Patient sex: M
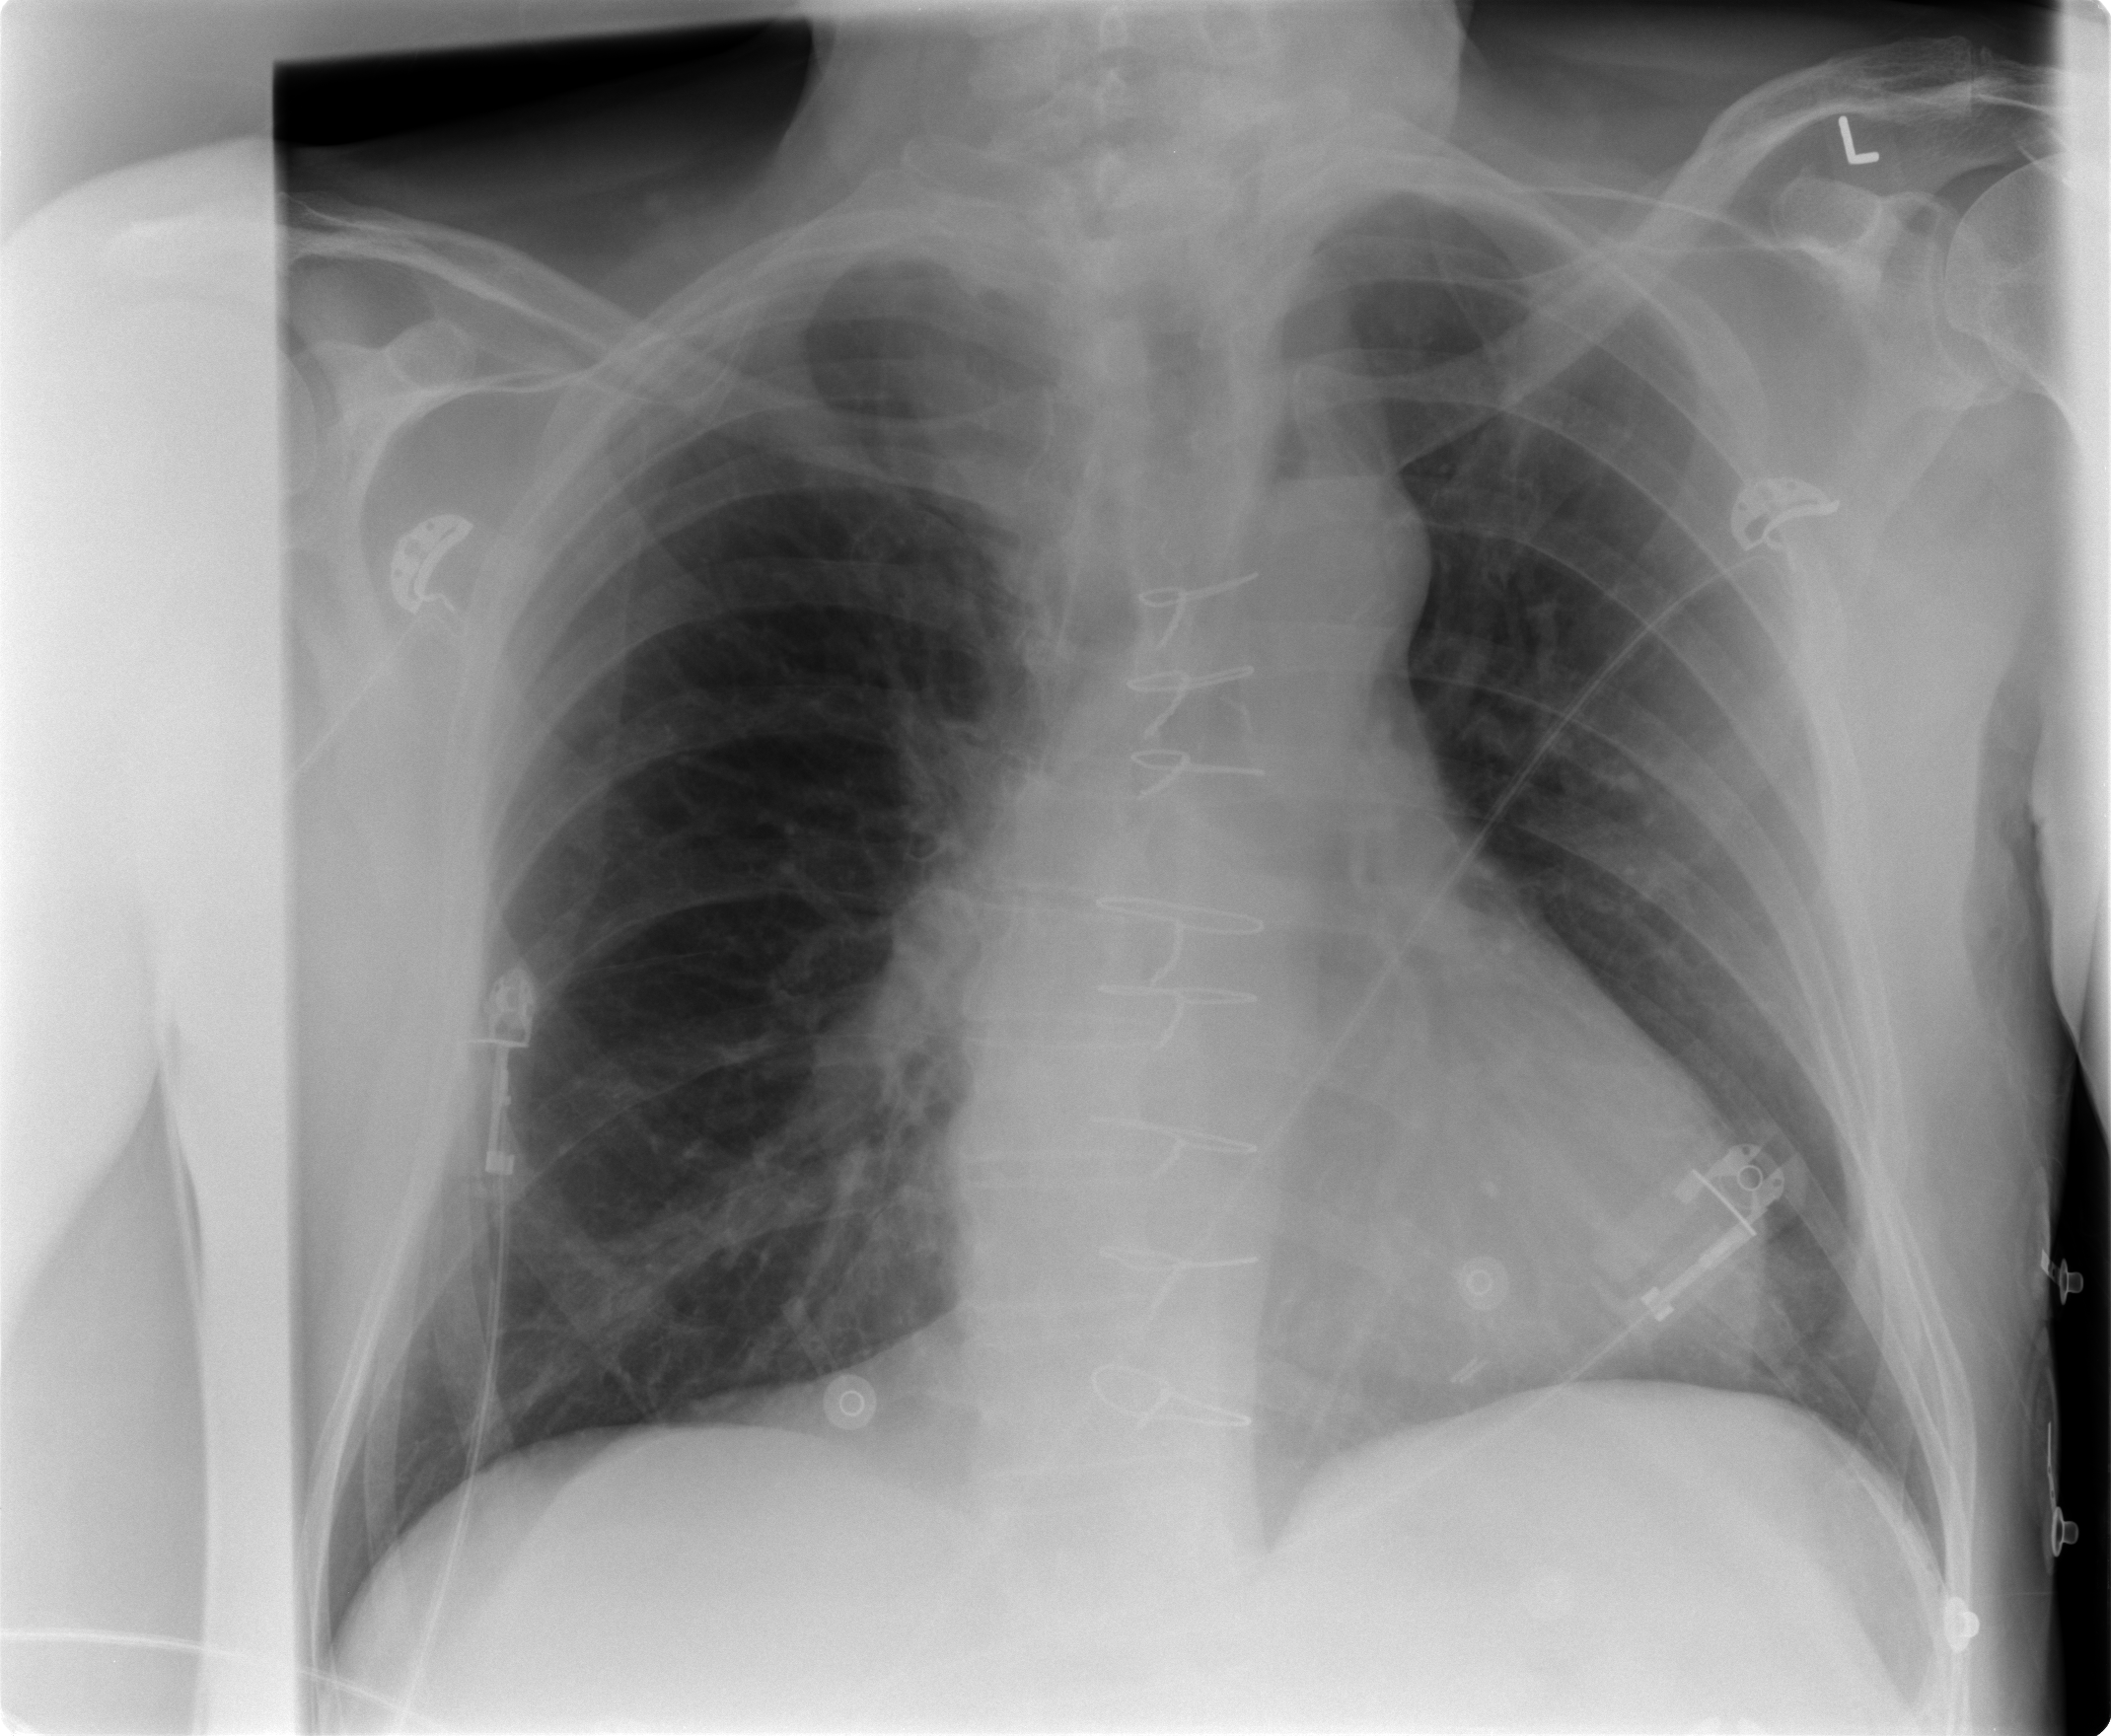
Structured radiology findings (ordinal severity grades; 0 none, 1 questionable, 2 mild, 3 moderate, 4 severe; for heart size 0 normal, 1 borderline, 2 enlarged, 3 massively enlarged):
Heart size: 1
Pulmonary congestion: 1
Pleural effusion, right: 0
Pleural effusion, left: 0
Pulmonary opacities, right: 0
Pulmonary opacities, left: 0
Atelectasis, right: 2
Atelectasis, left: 0